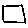
Label: square